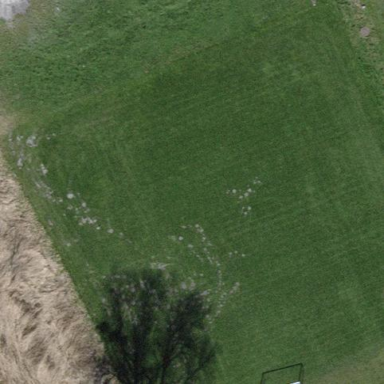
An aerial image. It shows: Soccer pitch with grass surface for leisure land.